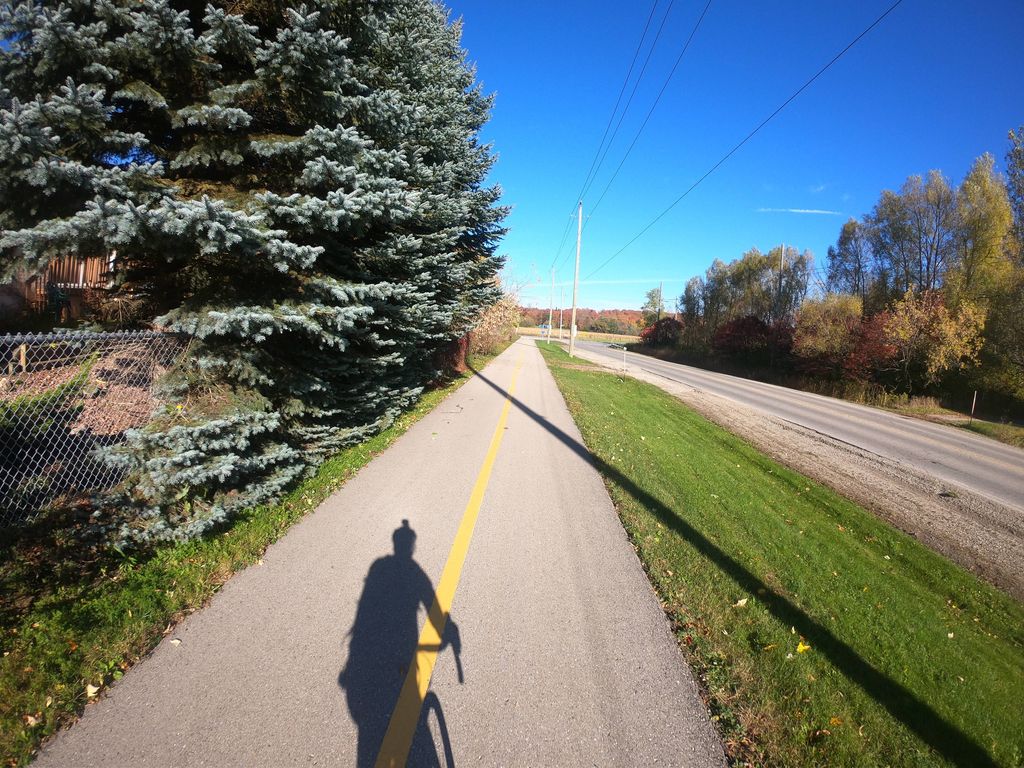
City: kitchener-waterloo